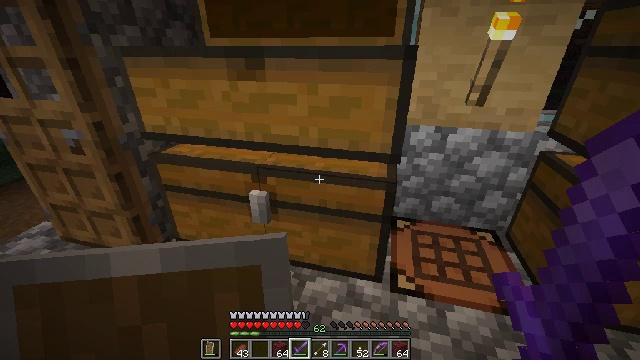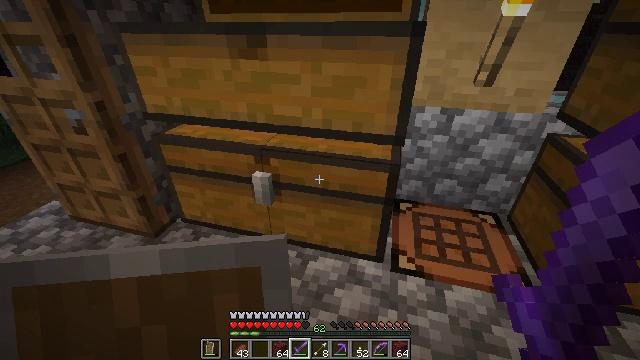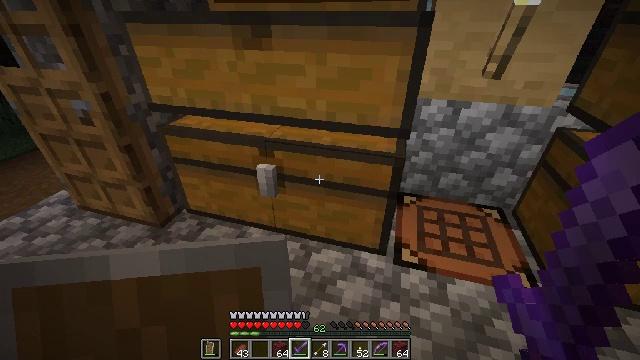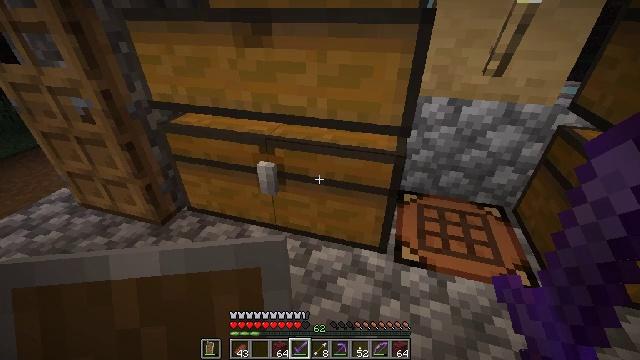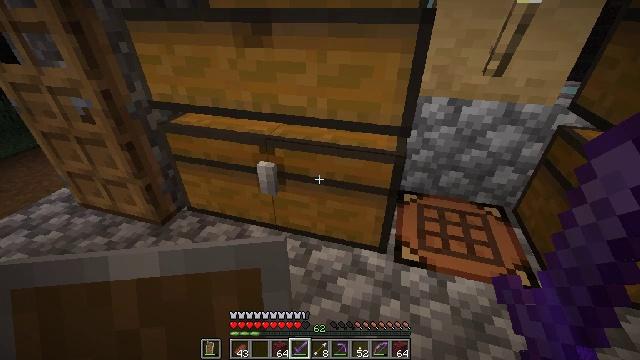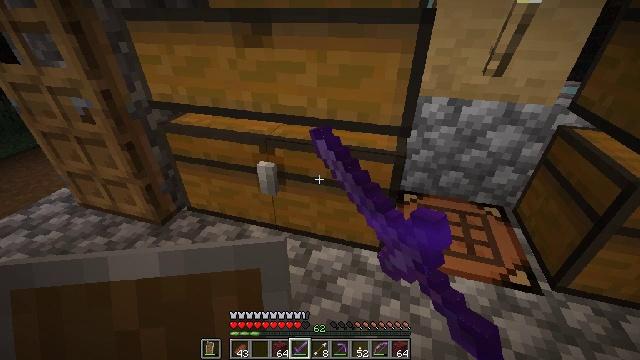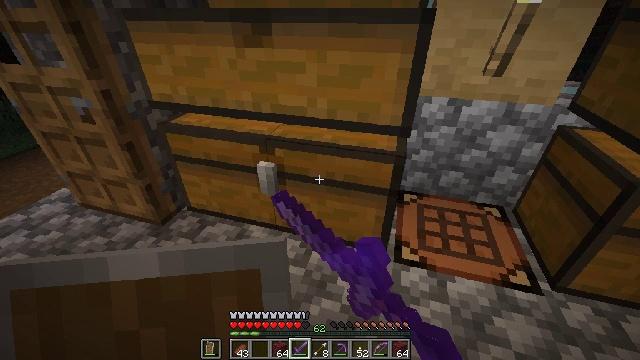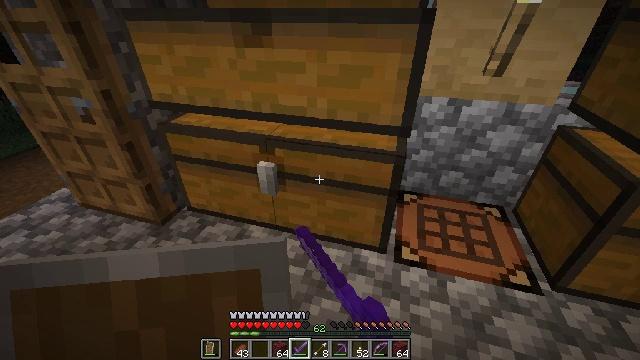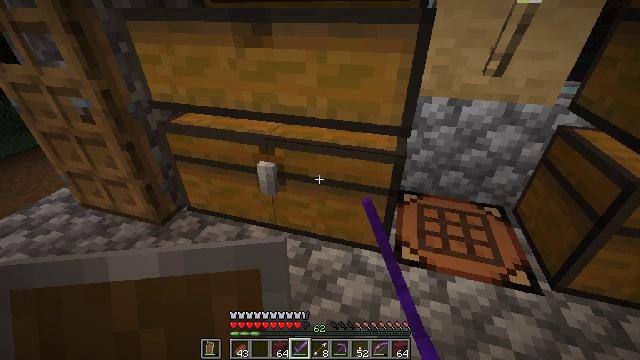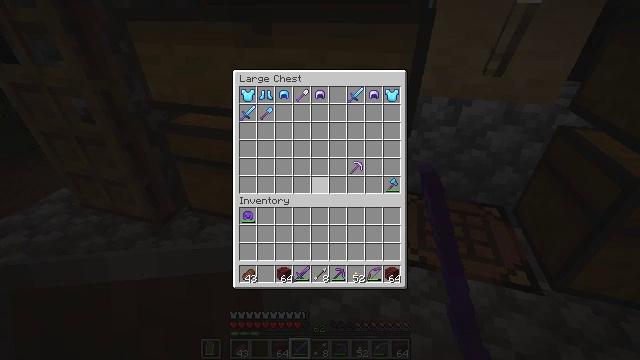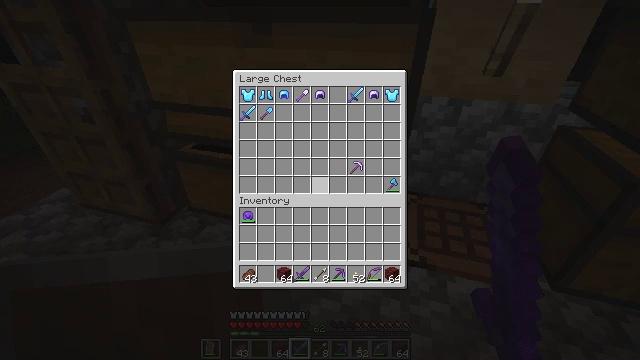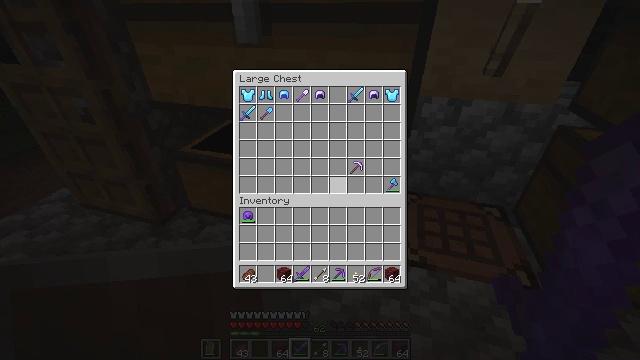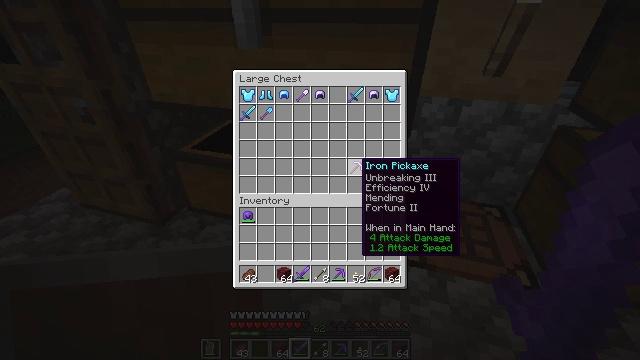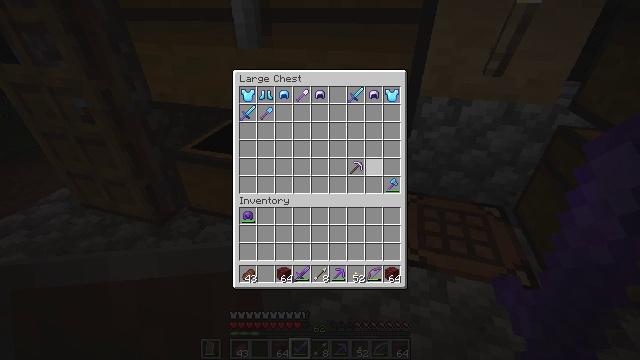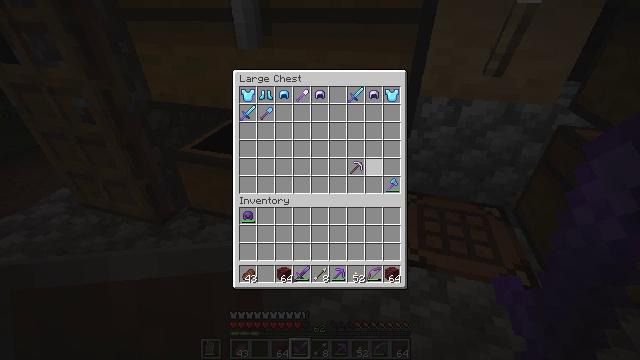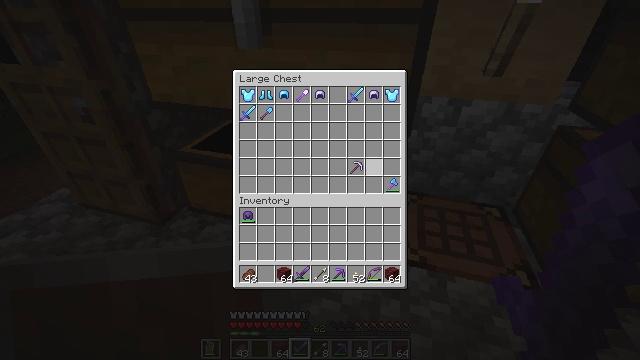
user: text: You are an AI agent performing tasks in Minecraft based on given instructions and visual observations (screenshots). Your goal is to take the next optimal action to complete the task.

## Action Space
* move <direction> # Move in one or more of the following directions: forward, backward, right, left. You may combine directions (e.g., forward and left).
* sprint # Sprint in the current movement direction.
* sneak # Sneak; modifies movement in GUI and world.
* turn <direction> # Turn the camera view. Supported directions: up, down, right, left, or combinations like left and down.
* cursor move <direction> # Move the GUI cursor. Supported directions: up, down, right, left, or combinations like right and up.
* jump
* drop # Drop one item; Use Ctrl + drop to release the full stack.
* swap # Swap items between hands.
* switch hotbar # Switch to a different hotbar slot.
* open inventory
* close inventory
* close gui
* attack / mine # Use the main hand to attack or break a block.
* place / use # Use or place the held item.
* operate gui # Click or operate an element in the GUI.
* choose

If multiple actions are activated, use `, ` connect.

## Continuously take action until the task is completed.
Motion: motion action
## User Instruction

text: Attack the ender chest to collect it.
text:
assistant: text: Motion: turn down
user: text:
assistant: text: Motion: turn left and down
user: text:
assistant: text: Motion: no_op
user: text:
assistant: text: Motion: use / place
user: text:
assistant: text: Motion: use / place
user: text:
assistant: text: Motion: use / place
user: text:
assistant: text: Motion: no_op
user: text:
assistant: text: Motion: no_op
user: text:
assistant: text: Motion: no_op
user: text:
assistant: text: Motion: no_op
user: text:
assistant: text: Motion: turn right
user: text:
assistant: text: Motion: turn right
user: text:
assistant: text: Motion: turn right
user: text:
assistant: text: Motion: no_op
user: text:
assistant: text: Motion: no_op
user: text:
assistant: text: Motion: no_op
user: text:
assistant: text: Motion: turn left
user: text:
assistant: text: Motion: no_op
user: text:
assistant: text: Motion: no_op
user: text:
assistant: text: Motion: no_op
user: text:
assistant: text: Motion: no_op
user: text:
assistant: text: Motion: no_op
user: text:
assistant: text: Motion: no_op
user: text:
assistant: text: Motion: no_op
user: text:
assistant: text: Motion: no_op
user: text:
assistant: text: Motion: no_op
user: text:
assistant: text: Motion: no_op
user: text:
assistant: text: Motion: no_op
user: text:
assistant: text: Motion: no_op
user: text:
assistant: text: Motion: no_op